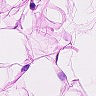
Metastatic tissue present: no